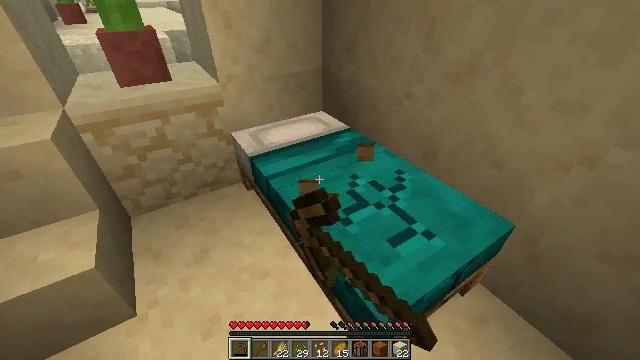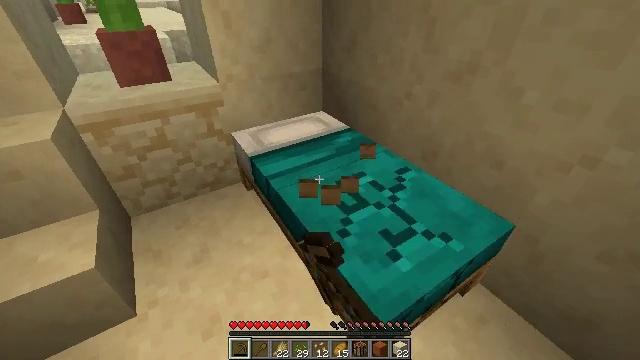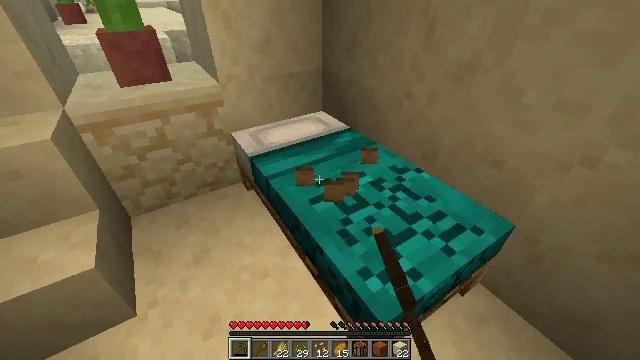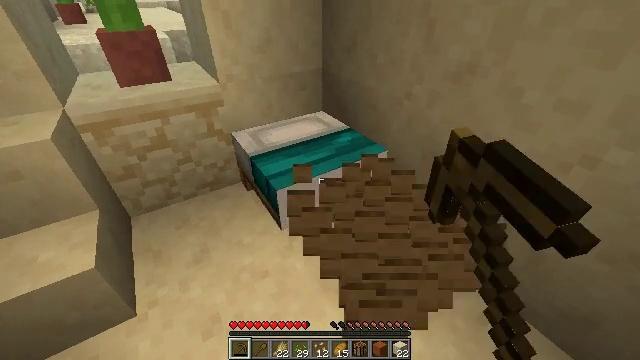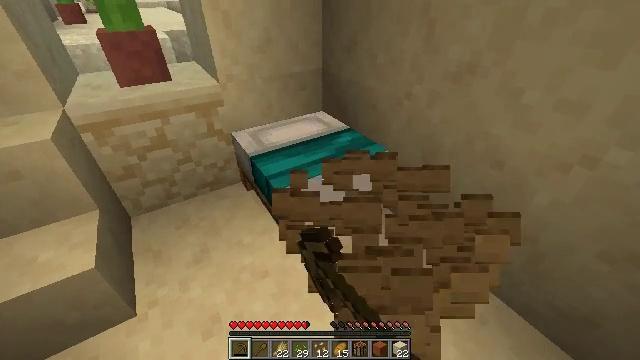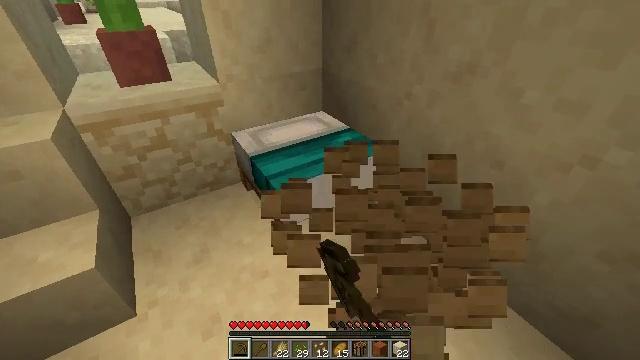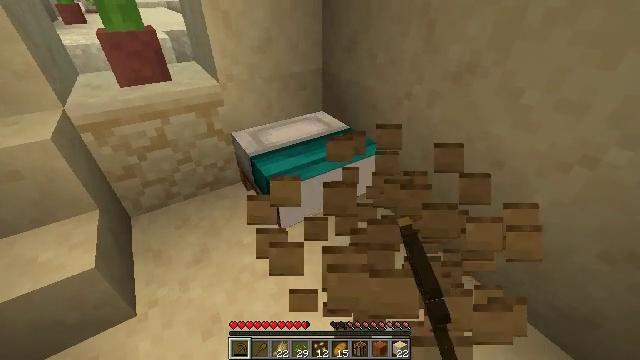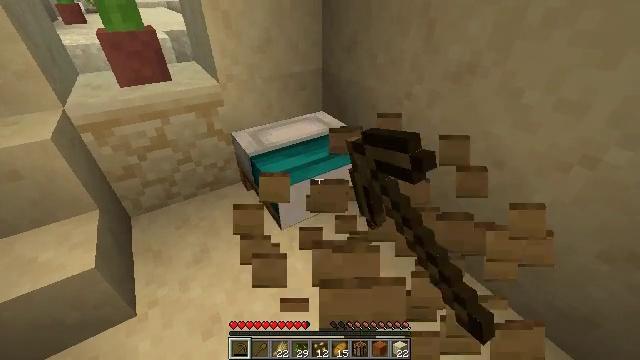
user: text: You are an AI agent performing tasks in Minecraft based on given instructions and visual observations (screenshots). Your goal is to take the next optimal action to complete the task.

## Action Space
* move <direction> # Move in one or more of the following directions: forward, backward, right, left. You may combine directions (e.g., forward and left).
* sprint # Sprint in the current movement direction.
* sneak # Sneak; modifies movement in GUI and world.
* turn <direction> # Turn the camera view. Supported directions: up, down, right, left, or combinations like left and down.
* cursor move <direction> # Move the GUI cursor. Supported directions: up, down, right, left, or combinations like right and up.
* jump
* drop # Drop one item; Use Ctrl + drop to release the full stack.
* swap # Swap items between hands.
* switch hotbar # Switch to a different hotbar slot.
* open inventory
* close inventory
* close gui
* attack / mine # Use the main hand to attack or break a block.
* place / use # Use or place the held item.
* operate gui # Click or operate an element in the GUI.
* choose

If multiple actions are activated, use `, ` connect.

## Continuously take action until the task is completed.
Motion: motion action
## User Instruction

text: Attack the cyan bed to break it.
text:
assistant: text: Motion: attack / mine
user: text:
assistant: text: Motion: attack / mine
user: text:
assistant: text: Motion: attack / mine
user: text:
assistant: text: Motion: attack / mine
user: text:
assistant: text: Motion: attack / mine
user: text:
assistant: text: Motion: attack / mine
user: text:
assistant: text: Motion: attack / mine
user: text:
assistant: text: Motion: attack / mine